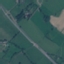
Land use / land cover: Highway